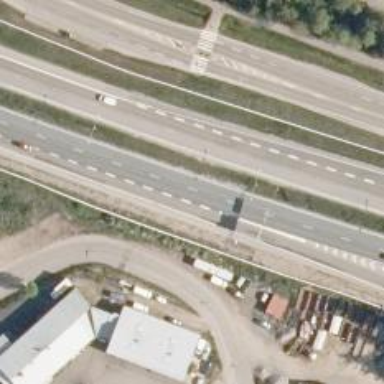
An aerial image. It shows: Motorway junction.